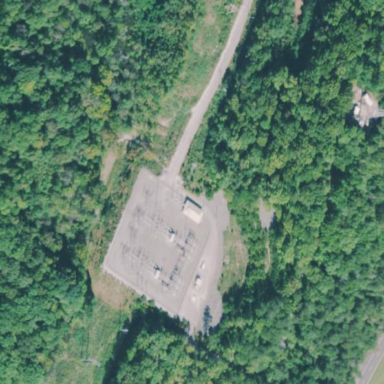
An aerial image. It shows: Power substation.